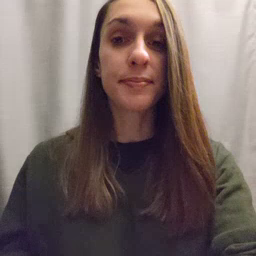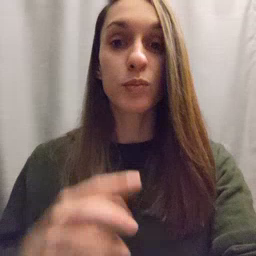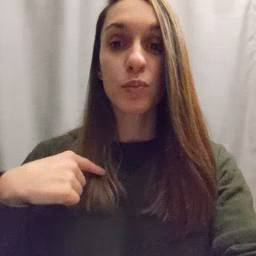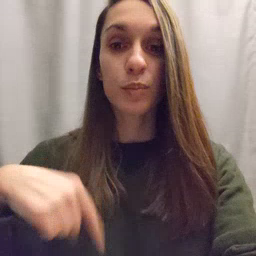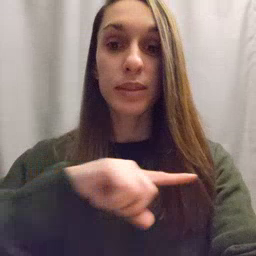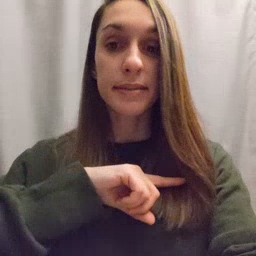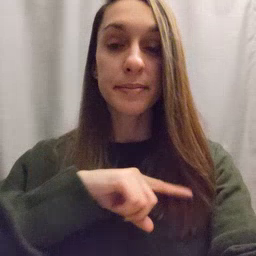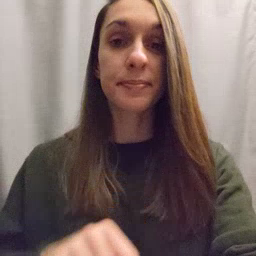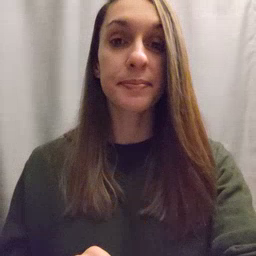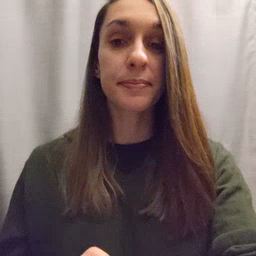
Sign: weus